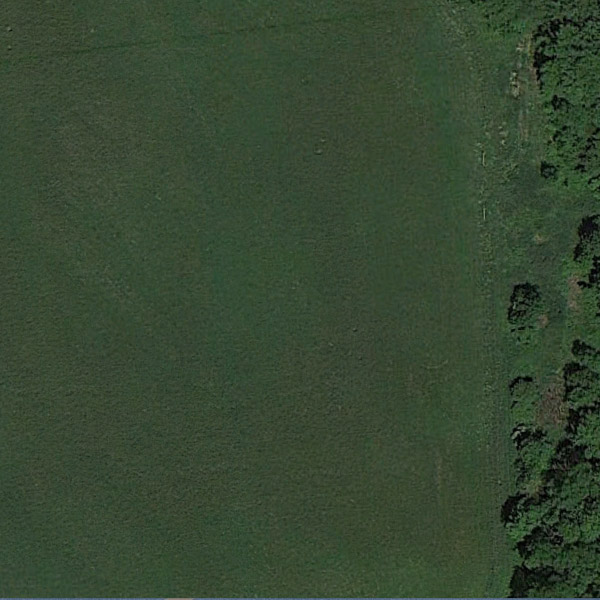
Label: Meadow